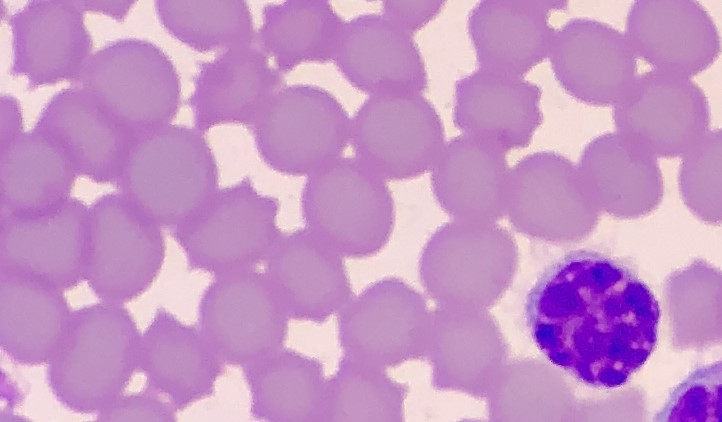
White blood cell type: Lymphocyte